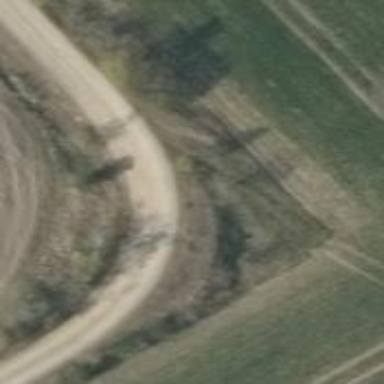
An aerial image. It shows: Gravel track with grade2 quality.